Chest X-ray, AP view. Patient: 62 years old, sex M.
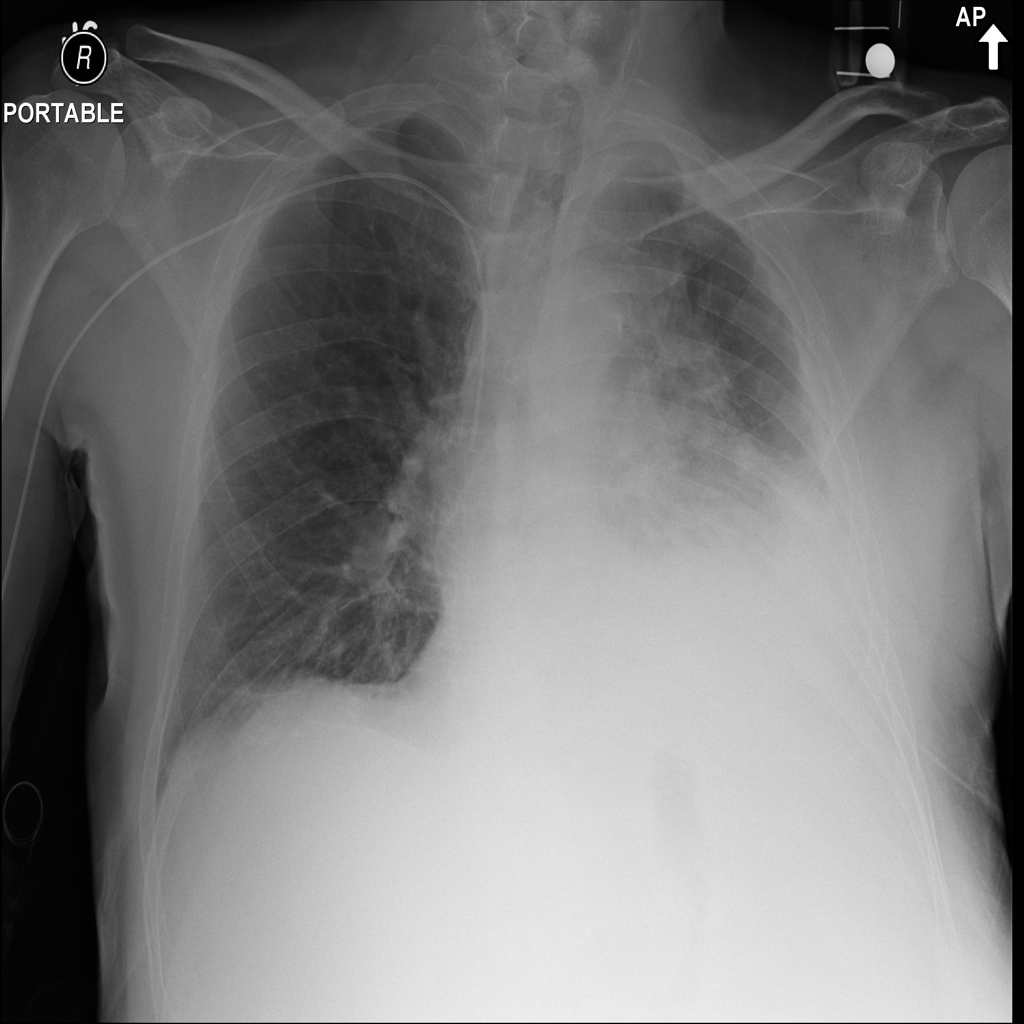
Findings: Atelectasis, Infiltration, Mass, Pleural_Thickening